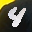
Label: 4